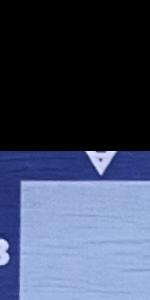
Label: Empty